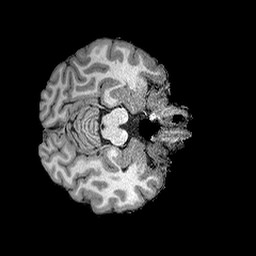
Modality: T1w
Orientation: axial
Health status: healthy